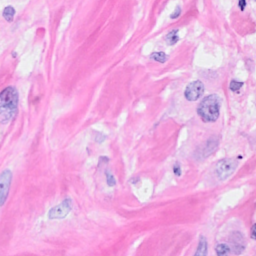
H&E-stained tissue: Breast